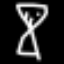
Label: hourglass